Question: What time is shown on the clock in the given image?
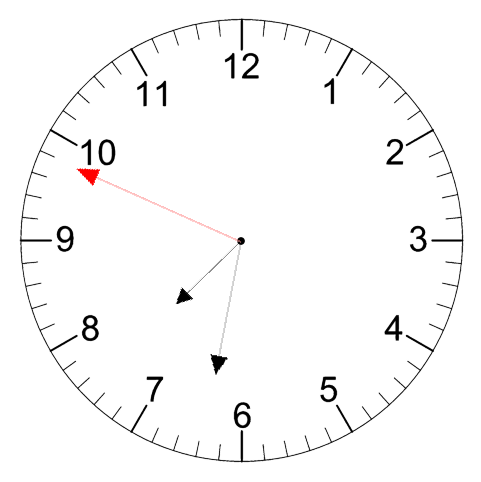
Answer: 07:31:49